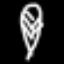
Label: leaf